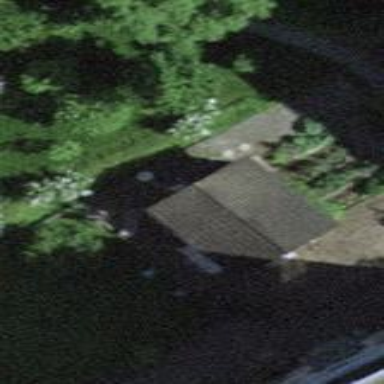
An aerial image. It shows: Hut.